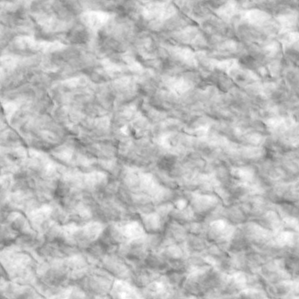
Label: non_frost